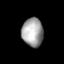
Tissue: lung
Cell type: Myeloid cells
Senescence score: 0.5429
Nuclear area (px): 591
Mean DAPI intensity: 163.775